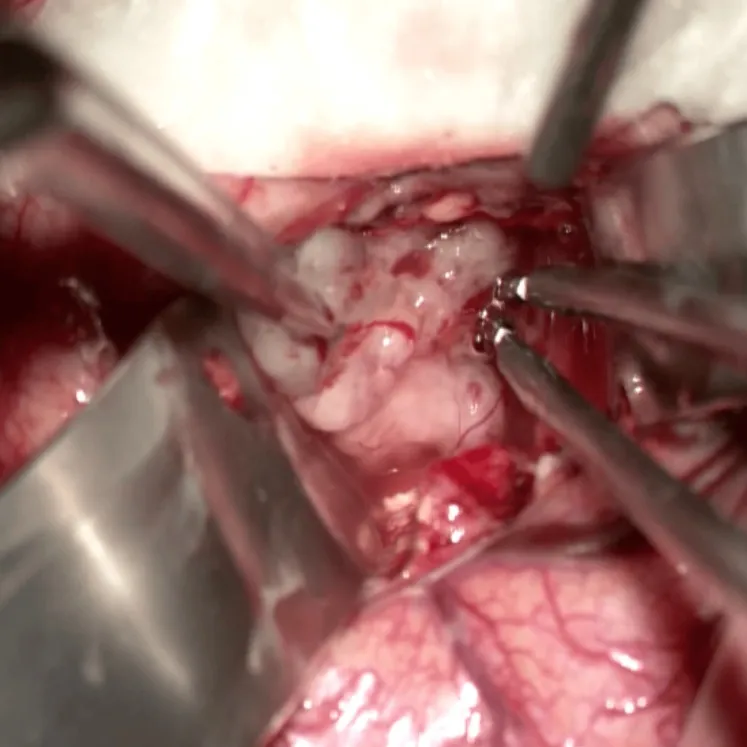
Intraoperative image of tumoral mass. The image shows the intraoperative aspect of intraventricular tumor as a whitish-gray tumor; bipolar cauterization can be seen used for vascularity within the tumoral mass.
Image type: medical_photograph (other_medical_photograph)